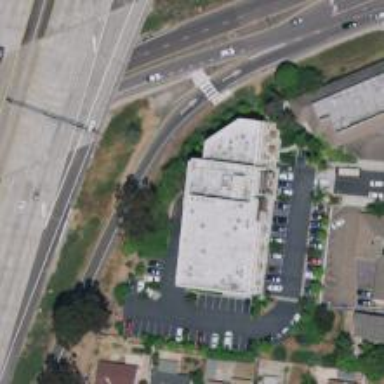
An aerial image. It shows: Healthcare clinic.